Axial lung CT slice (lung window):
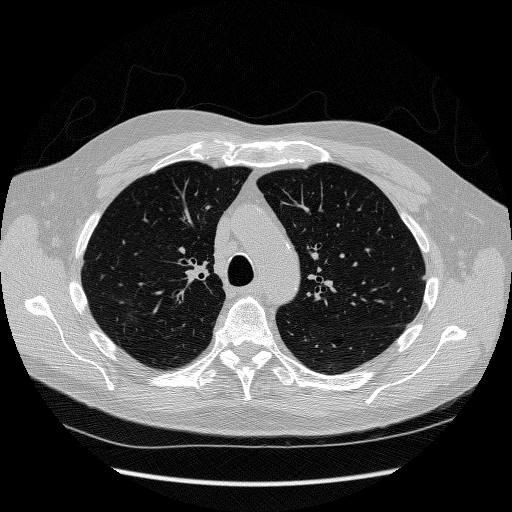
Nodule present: no